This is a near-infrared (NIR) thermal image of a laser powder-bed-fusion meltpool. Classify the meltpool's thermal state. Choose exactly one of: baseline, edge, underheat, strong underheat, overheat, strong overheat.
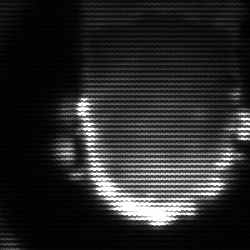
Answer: baseline